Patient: sex M, age 62
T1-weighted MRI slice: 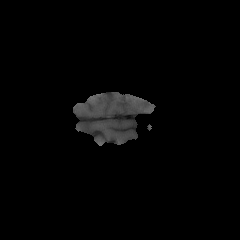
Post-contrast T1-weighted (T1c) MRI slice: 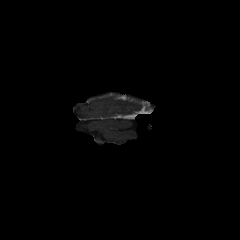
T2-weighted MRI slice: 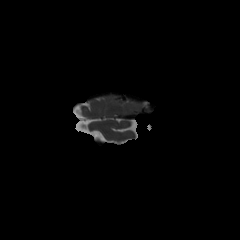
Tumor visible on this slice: no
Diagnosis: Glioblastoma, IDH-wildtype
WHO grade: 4